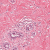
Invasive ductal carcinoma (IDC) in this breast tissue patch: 0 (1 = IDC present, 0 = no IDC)